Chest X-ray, AP view. Patient: 40 years old, sex M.
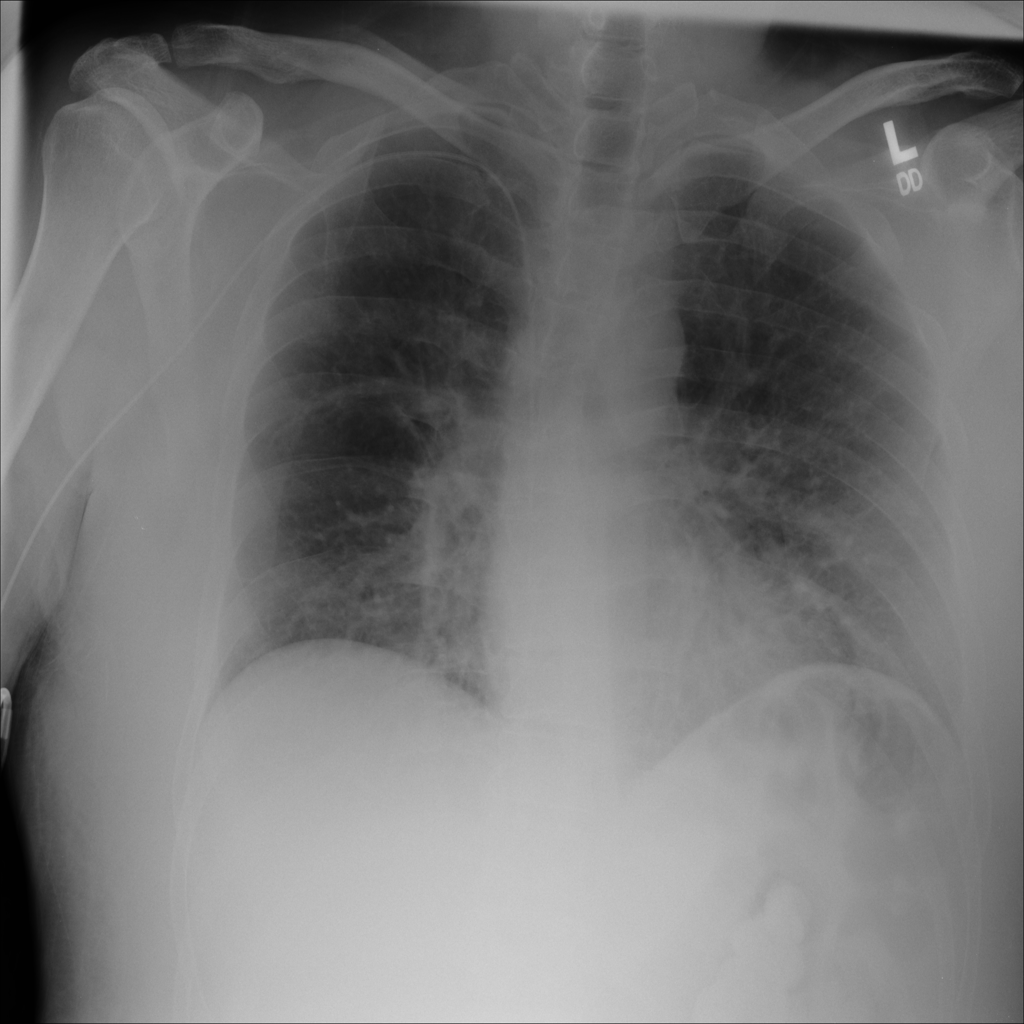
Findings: Atelectasis, Nodule